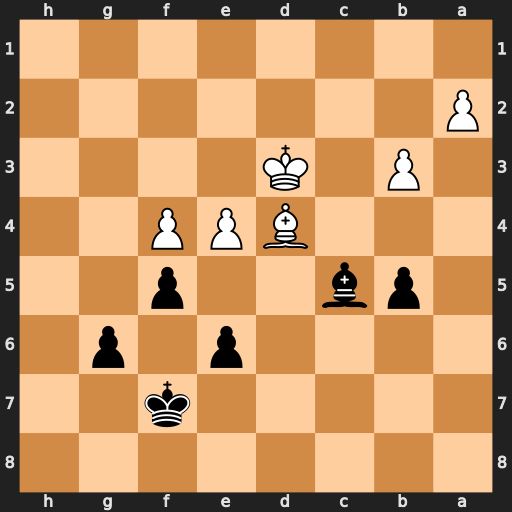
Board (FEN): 8/5k2/4p1p1/1pb2p2/3BPP2/1P1K4/P7/8
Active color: b
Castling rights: -
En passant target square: -
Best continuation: Bxd4 Kxd4 b4